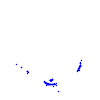
Particle: kaon